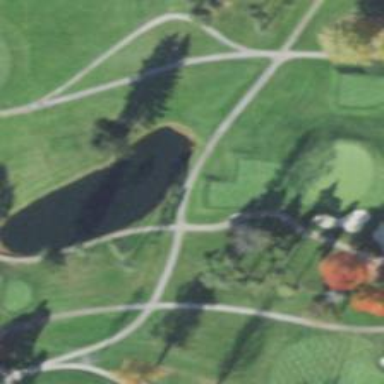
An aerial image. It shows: Water hazard on golf course. The hazard is natural water feature.